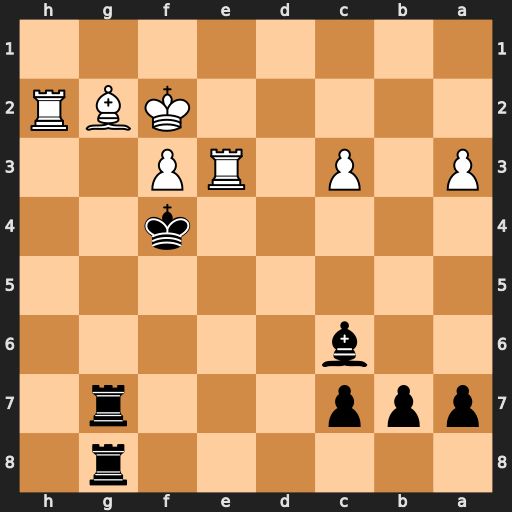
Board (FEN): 6r1/ppp3r1/2b5/8/5k2/P1P1RP2/5KBR/8
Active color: b
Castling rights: -
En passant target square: -
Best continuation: Rxg2+ Rxg2 Rxg2+ Kxg2 Kxe3